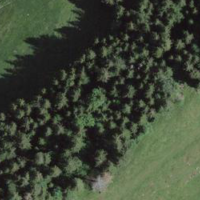
EUNIS habitat code: 44
Species observed at this site:
Sorbus aucuparia